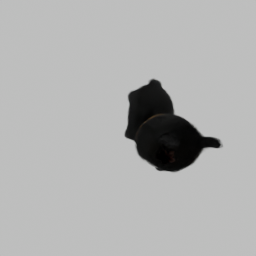
Label: animals